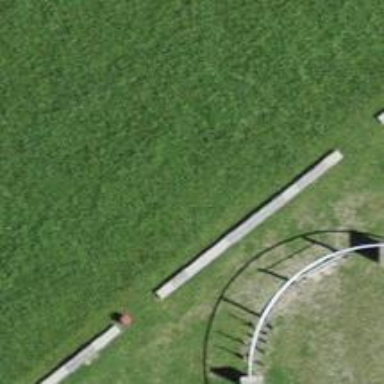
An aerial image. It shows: Playground area for leisure activities on the land.